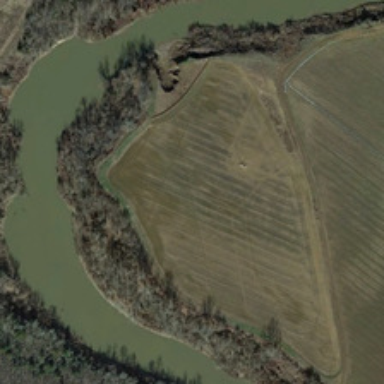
Some green trees and farmlands are in two sides of a curved green river .